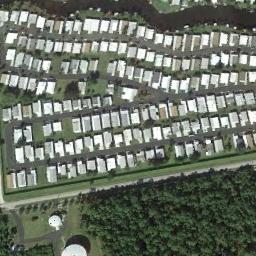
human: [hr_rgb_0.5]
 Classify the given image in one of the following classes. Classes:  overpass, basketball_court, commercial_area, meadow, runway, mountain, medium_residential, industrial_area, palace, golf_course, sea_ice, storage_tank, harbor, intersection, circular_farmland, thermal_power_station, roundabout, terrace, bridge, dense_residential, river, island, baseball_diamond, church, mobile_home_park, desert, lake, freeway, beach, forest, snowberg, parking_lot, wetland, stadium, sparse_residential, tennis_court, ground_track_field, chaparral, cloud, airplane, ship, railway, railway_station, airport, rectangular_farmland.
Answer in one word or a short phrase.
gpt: mobile_home_park